Question: I'm trying to upload one or more files using <URL> but I can not get it to work since files aren't uploaded and nothing is persisted to DB. I'll explain what I've done til now:
'config.yml':
'''
oneup_uploader:
mappings:
recaudos:
frontend: blueimp
storage:
service: ~
type: filesystem
filesystem: ~
directory: %kernel.root_dir%/../web/uploads/recaudos
stream_wrapper: ~
sync_buffer_size: 100K
allowed_mimetypes: [application/msword,image/jpeg,image/pjpeg,image/png,application/pdf,application/vnd.oasis.opendocument.text]
#disallowed_mimetypes: []
error_handler: oneup_uploader.error_handler.noop
# Set max_size to -1 for gracefully downgrade this number to the systems max upload size.
#max_size: 9223372036854775807
use_orphanage: true
enable_progress: true
enable_cancelation: true
namer: oneup_uploader.namer.uniqid
'''
At Twig template only this:
'''
<input id="fileUpload3" class="fileUpload" type="file" name="fileUpload3[]" data-url="{{ oneup_uploader_endpoint('recaudos') }}" multiple />
$(document).ready(function(){
$('fileUpload3').fileupload();
});
'''
And latest this is the Listener for 'onUpload' event:
'''
namespace AppBundle\EventListener;
use Oneup\UploaderBundle\Event\PostPersistEvent;
use Symfony\Component\HttpFoundation\Request;
use AppBundle\Entity;
class UploadListener
{
protected $doctrine;
public function __construct($doctrine)
{
$this->doctrine = $doctrine;
}
public function onUpload(PostPersistEvent $event, Request $request)
{
$session = $request->getSession();
$em = $this->doctrine->getManager();
$request = $event->getRequest();
$tempfile = $event->getFile();
$productoSolicitud = $em->getRepository('SolicitudProducto')->find($session->get('productoSolicitudId'));
$recaudosTramiteProductoSolicitud = new Entity\RecaudosTramitesProductoSolicitud();
$recaudosTramiteProductoSolicitud->setProductoSolicitud($productoSolicitud);
$filenamePart = explode("--", $tempfile->getName());
$pathinfo = pathinfo($tempfile->getName());
$recaudosTramiteProductoSolicitud->setArchivo($pathinfo['filename']);
$em->persist($recaudosTramiteProductoSolicitud);
$em->flush();
}
}
'''
And of course I have service defined also:
'''
appbundle.upload_listener:
class: "AppBundle\EventListener\UploadListener"
arguments: [@doctrine]
tags:
- { name: 'kernel.event_listener', event: "oneup_uploader.post_persist", method: "onUpload" }
'''
Did I miss something? Why file are not uploaded and data is not persisted? As you may see in the attached image there is a post request to '_uploader/recaudos/upload', any advice?

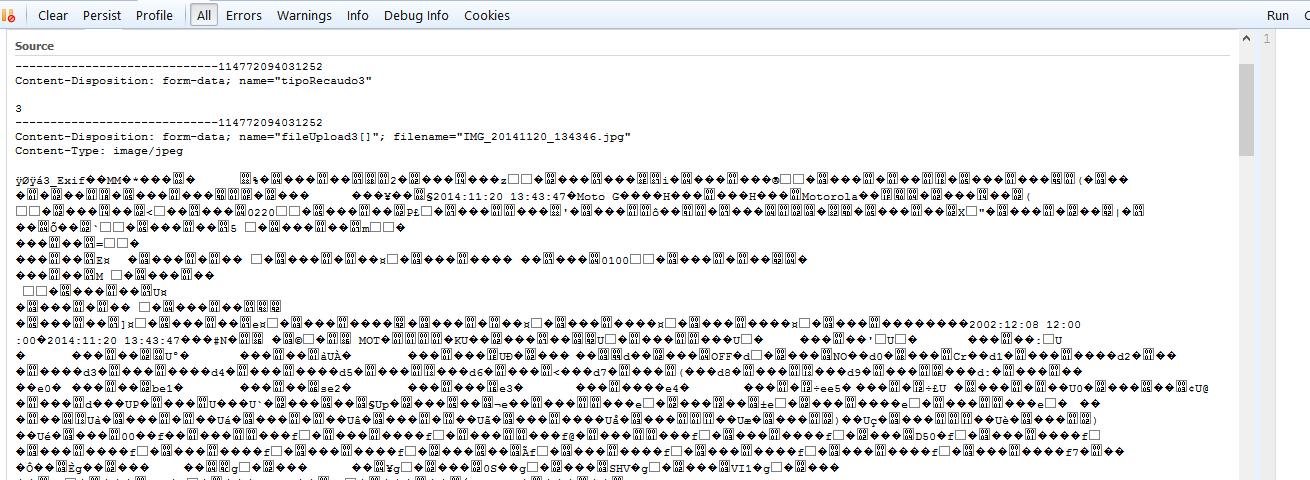
Answer: I just checked my own OneupUploader implementation:
Rename your function "onUpload" to "onPostUpload" and change your service configuration to this:
'''
appbundle.upload_listener:
class: "AppBundle\EventListener\UploadListener"
arguments: [@doctrine]
tags:
- { name: 'kernel.event_listener', event: oneup_uploader.post_upload, method: onPostUpload }
'''
Should work, works for me.
If you need your original file name you also need an onUpload Method and this:
'''
tags:
# - {...
- { name: kernel.event_listener, event: oneup_uploader.pre_upload, method: onUpload }
'''
Regarding your comment:
//UploadListener
'''
class UploadListener
{
protected $originalName;
public function onUpload(PreUploadEvent $event)
{
$file = $event->getFile();
$this->originalName = $file->getClientOriginalName();
}
public function onPostUpload(PostUploadEvent $event)
{
$fileEntity = new YourFileEntity();
$fileEntity->setYourOriginalNameProperty($this->originalName);
//...
}
}
'''